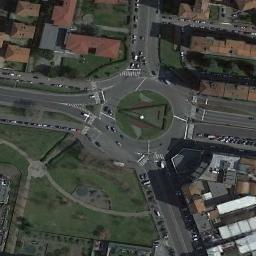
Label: roundabout